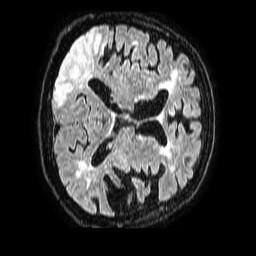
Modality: FLAIR
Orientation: axial
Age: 71
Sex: male
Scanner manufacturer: philips
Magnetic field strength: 1.5 T
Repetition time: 4.8 s
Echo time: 0.3 s